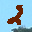
Label: 2